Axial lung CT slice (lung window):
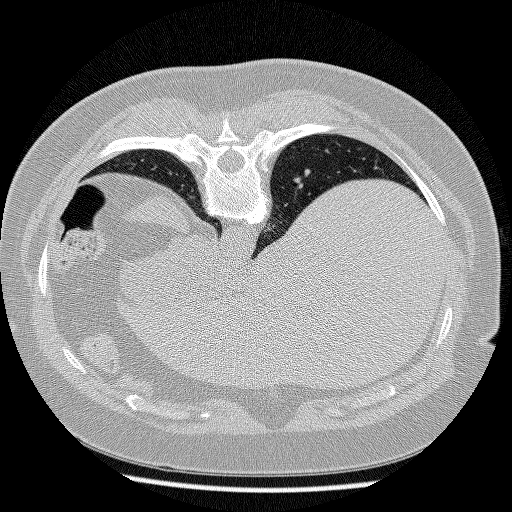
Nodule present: no